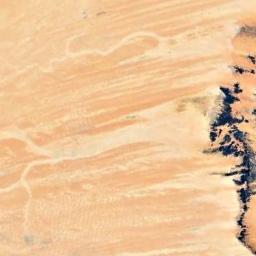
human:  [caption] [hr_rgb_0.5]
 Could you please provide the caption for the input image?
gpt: There is a small patch of vegetation on the edge of the desert .

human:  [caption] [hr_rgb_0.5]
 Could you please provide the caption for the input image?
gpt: The desert has yellow sand, Lots of transverse sand ridges and some decayed rocks .

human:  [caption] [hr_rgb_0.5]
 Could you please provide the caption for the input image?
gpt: There are yellow desert with a line of green plants .

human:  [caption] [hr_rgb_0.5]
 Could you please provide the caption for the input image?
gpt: This is a yellow sand dune on the side .

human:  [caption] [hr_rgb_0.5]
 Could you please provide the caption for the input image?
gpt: A ochre desert beside a river .